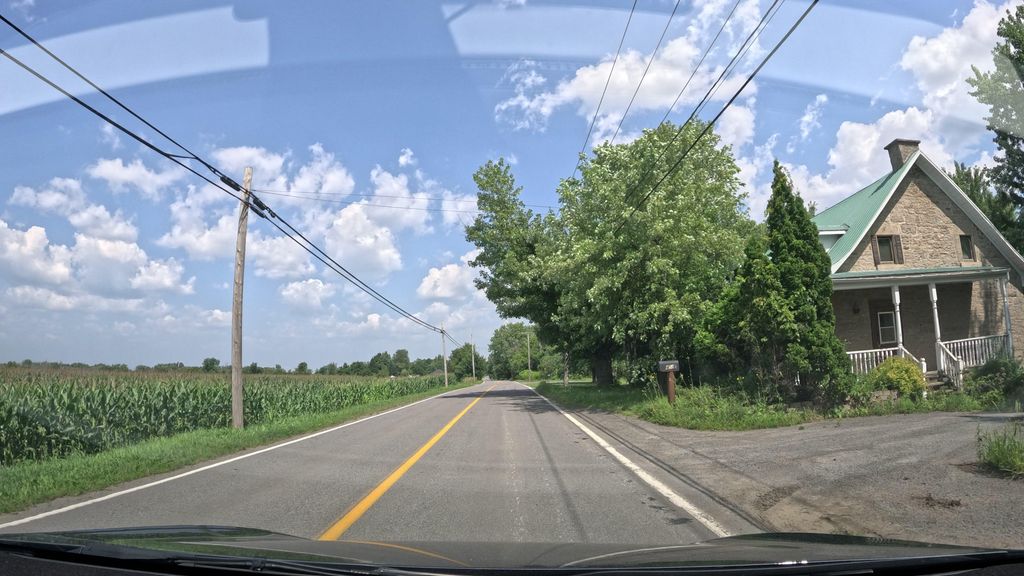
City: montreal